Question: How can I make an effect like in the image below?
I want to have a container with 2 columns. The smaller column should be on yellow background and the bigger column on white. The yellow color should be from the left side and finish at right end of 'col-xs-4'.

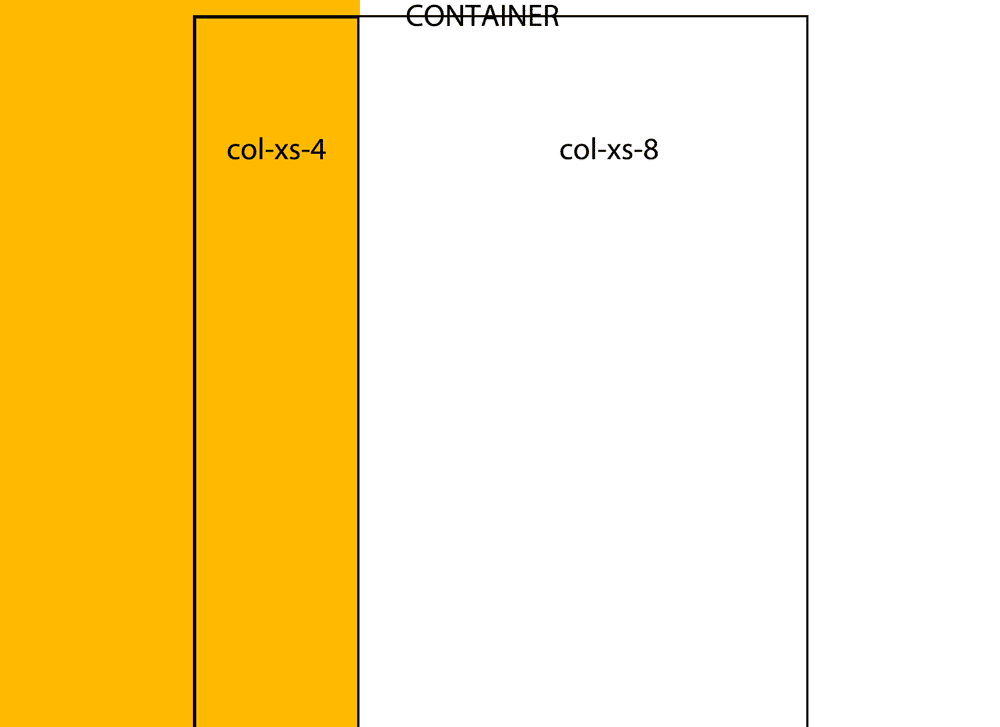
Answer: Yes, using a pseudo-element.
Note the general layout method here is not important (I used flexbox for practice) but the pseudo-element technique is a common one.
'''
* {
-webkit-box-sizing: border-box;
-moz-box-sizing: border-box;
box-sizing: border-box;
margin: 0;
padding: 0;
}
.container {
width: 50%;
height: 300px;
margin: auto;
border: 1px solid grey;
display: flex;
}
.container div {
border: 1px solid green;
}
.left {
width: 25%;
}
.right {
width: 75%;
}
/* MAGIC */
body {
overflow: hidden;
/* prevent scrollbars */
}
.left {
position: relative;
/* positioning context */
}
.left:after {
content: '';
position: absolute;
top: 0;
right: 0;
width: 50vw;
/* half viewport width */
height: 100%;
/* parent height */
background: orange;
z-index: -1;
/* push under parent */
}
'''
'''
<div class="container">
<div class="left"></div>
<div class="right"></div>
</div>
'''